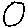
Label: circle